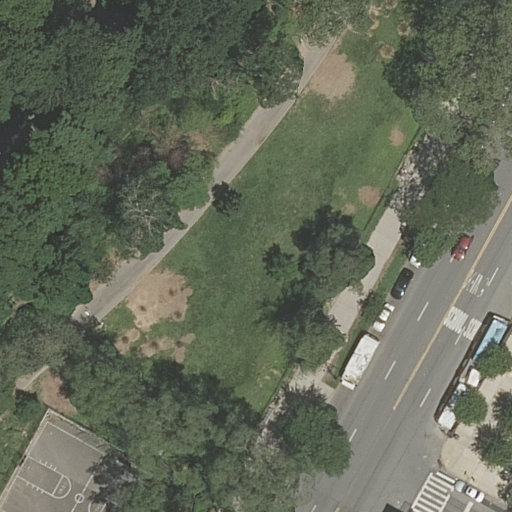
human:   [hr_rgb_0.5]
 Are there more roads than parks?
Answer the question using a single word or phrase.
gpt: yes

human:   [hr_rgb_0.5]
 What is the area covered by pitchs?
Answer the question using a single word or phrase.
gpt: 446m2

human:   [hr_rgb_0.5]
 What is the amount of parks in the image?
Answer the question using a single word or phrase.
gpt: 1

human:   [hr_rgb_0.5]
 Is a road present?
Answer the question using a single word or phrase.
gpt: yes

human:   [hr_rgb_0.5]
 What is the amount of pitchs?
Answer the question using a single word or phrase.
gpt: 1

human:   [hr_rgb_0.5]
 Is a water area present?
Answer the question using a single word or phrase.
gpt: no

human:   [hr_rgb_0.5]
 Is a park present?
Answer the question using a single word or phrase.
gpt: yes

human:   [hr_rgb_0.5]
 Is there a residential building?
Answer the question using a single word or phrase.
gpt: no

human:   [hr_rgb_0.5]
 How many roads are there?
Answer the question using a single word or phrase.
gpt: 4

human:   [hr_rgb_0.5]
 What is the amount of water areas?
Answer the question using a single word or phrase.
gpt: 0

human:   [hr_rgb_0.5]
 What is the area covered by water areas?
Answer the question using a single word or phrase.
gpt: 0m2

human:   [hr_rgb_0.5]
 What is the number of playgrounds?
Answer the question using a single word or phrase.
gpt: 1

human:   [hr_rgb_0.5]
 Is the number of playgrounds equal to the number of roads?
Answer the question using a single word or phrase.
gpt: no

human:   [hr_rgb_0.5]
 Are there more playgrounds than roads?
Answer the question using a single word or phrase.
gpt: no

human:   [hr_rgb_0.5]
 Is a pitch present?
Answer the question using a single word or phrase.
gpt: yes

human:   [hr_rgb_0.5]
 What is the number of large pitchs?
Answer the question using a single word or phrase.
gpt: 0

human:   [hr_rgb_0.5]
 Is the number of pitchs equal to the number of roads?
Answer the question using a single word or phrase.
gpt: no

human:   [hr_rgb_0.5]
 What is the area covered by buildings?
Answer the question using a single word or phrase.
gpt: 0m2

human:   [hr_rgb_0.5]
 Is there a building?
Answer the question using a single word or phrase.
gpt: no

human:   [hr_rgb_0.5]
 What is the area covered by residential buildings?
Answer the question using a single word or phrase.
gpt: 0m2

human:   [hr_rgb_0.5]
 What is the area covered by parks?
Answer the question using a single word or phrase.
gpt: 10345m2

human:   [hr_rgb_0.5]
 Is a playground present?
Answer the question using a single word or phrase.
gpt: yes

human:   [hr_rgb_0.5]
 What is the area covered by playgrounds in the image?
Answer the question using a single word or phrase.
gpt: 72m2

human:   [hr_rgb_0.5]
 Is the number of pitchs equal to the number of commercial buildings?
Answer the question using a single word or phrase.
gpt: no

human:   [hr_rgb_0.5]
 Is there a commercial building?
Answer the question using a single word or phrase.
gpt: no

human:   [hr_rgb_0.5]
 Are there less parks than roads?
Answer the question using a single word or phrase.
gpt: yes

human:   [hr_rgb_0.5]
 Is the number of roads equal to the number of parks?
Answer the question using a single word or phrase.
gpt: no

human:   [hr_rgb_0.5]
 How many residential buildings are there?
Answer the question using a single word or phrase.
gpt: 0

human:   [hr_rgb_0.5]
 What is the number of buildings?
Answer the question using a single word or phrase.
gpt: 0

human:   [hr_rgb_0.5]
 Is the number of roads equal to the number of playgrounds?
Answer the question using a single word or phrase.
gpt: no

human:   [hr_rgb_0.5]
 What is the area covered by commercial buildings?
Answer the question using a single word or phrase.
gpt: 0m2

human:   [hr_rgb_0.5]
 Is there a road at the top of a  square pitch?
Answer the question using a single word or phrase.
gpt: no

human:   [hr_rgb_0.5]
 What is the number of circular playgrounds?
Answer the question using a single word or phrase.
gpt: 0

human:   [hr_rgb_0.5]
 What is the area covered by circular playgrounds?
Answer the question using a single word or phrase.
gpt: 0m2

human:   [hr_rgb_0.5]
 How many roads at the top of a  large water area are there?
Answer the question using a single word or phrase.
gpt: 0

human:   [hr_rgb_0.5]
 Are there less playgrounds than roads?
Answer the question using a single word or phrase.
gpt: yes

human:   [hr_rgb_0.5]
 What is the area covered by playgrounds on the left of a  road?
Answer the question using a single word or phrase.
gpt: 0m2

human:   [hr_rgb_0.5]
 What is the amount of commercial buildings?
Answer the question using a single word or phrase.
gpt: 0

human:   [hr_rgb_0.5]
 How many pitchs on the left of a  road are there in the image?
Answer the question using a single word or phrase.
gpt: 1

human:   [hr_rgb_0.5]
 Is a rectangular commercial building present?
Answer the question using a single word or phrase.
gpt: no

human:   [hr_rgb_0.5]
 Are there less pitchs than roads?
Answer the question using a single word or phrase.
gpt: yes

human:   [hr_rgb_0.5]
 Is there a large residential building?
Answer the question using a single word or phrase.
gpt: no

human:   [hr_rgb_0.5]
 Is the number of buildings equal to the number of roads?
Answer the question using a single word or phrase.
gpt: no

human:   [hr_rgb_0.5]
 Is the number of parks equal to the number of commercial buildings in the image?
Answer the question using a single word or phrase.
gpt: no

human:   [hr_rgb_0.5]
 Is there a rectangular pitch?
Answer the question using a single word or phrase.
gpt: yes

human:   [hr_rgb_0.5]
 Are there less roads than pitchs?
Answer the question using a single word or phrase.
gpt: no

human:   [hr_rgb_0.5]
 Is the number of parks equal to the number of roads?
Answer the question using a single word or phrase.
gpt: no

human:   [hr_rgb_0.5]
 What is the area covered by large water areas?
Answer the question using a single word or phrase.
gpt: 0m2

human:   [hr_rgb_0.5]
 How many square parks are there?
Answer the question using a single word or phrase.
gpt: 0

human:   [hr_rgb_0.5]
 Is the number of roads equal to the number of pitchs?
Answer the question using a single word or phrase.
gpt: no

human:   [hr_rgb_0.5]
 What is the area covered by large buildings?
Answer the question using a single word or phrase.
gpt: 0m2

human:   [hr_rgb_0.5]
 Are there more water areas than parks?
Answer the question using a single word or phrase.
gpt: no

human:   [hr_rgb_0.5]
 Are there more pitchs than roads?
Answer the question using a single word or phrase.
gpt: no

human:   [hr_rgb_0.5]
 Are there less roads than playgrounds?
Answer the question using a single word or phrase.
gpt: no

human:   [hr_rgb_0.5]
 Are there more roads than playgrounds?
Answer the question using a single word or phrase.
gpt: yes

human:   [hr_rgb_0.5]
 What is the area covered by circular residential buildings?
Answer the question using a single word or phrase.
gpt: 0m2

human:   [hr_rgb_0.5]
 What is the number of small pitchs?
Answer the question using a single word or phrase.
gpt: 0

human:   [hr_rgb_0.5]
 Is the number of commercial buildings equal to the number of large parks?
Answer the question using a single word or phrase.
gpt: no

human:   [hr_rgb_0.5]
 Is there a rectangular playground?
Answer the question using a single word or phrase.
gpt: yes

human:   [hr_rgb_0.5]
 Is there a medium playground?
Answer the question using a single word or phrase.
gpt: no

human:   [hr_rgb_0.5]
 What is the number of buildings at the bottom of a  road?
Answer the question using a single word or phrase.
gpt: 0

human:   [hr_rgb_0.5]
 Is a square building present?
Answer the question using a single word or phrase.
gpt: no

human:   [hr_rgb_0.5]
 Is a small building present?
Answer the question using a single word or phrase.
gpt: no

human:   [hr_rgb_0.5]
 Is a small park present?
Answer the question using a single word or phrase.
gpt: no